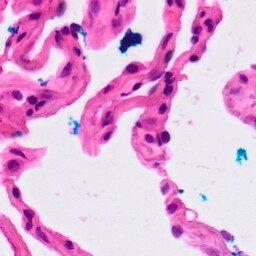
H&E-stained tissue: Lung